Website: bh-photo
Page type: address-validator
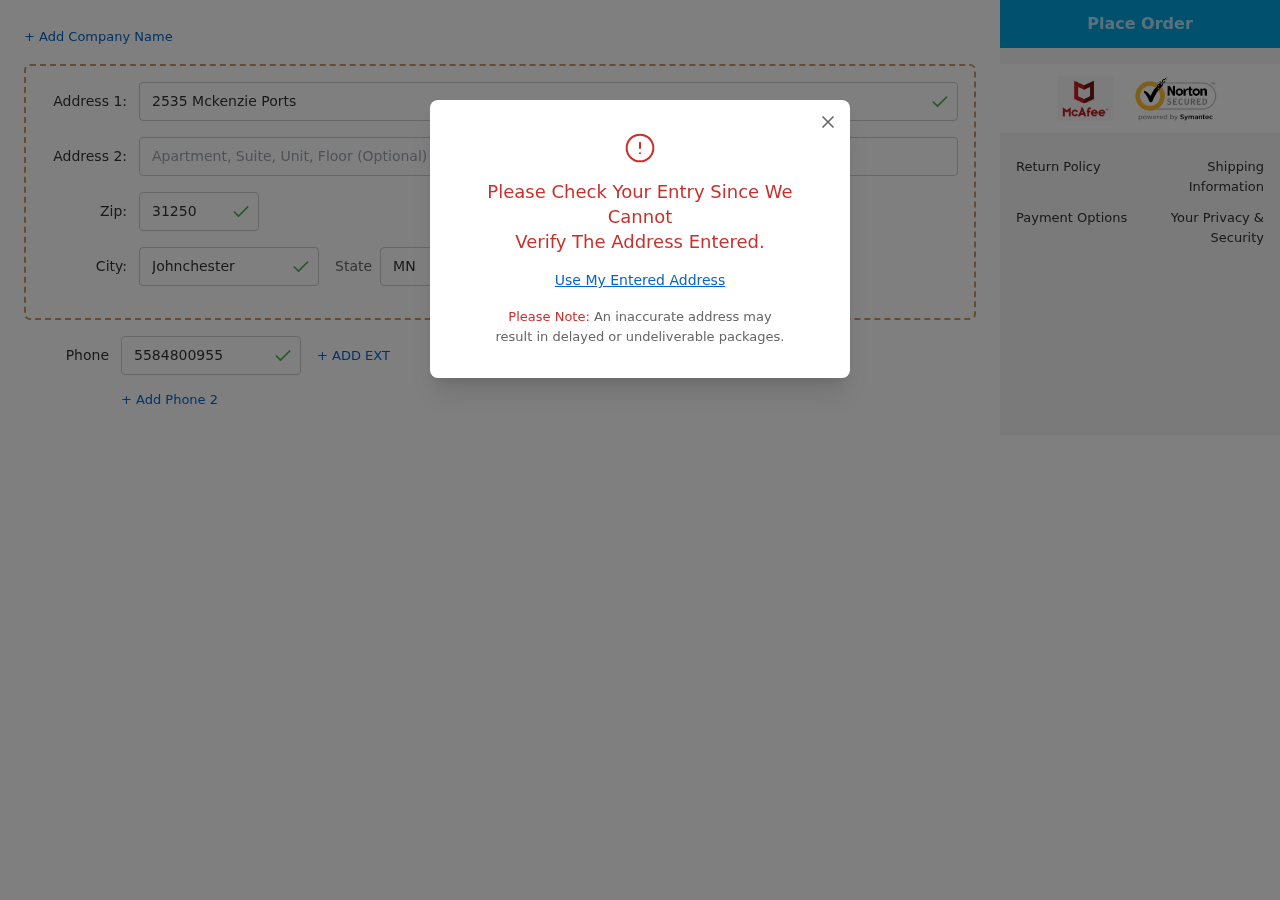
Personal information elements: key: PII_CITY
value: Johnchester
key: PII_PHONE
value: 5584800955
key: PII_POSTCODE
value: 31250
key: PII_STATE_ABBR
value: MN
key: PII_STREET
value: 2535 Mckenzie Ports